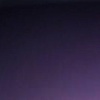
Label: space